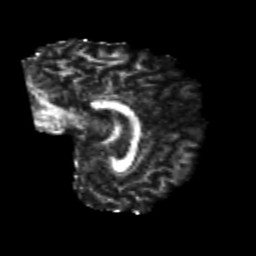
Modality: FA
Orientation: sagittal
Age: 21
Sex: male
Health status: healthy
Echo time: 0.074 s